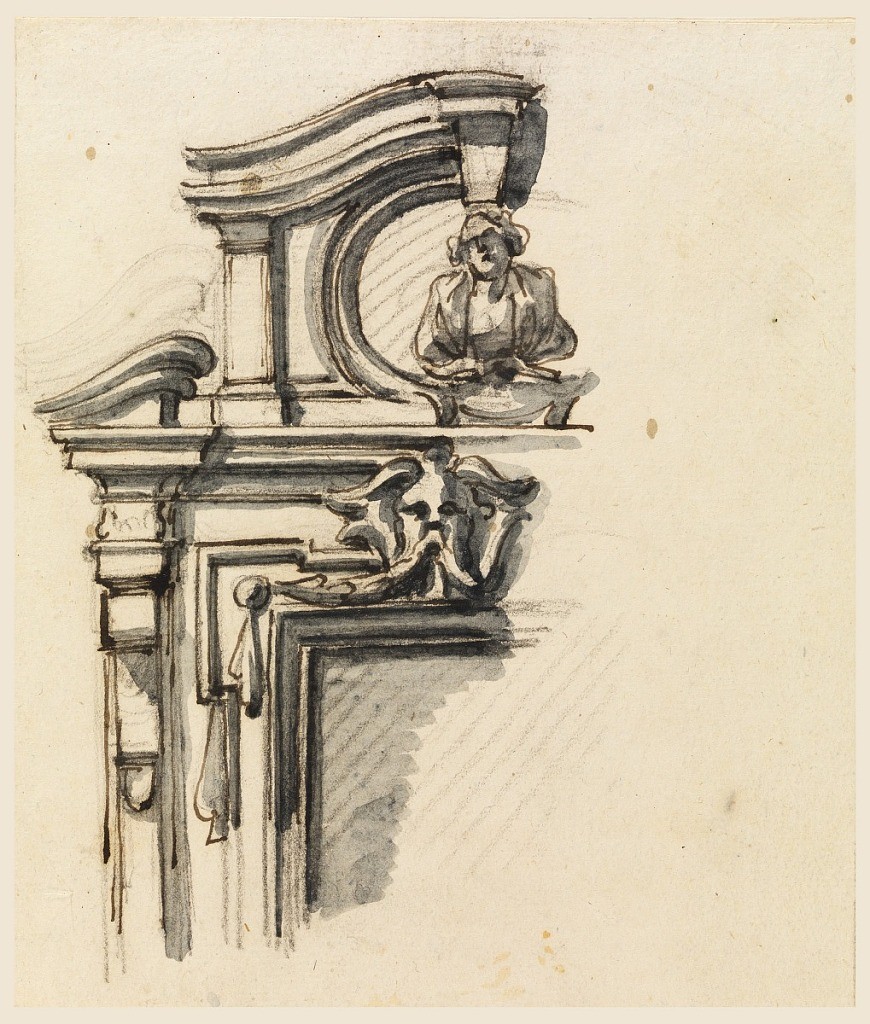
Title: Window Case
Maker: Filippo Marchionni, Italian, 1732–1805
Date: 1740–70
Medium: Charcoal, pen and ink, brush and dark brown watercolor on laid paper
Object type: Drawing
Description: Broken pediment with very small cornices. The attic of the central part has an opening in which a bust rests. Above the window frame is a mask.